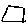
Label: hexagon